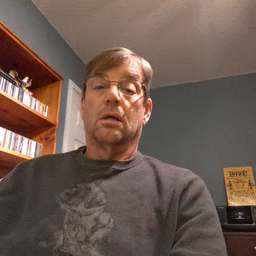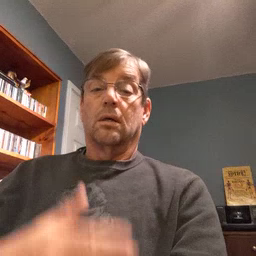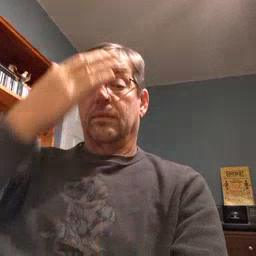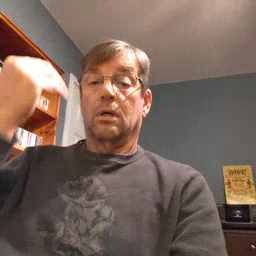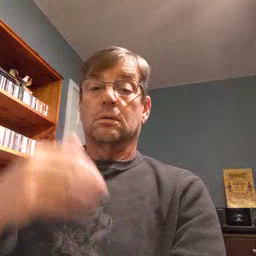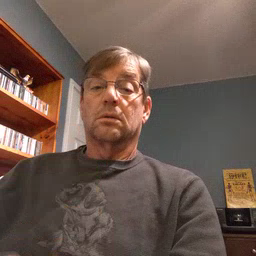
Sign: because